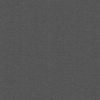
Label: dusty